Field crop: maize
Growth stage: 2
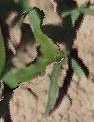
Species: maize